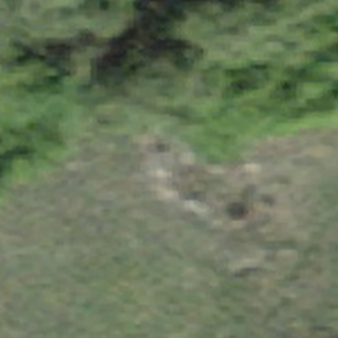
Label: other